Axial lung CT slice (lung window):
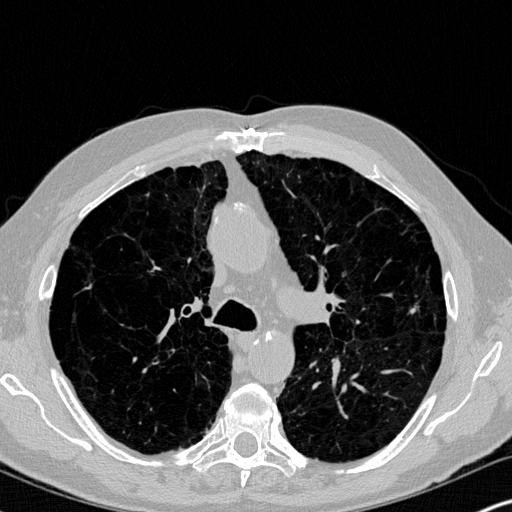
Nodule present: yes
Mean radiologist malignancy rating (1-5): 2.5